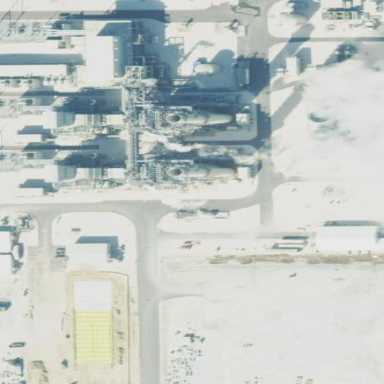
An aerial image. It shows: Industrial area with power plant.